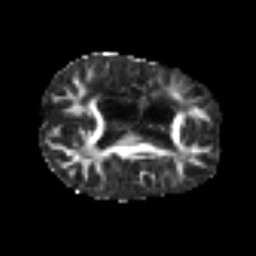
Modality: FA
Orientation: axial
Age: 31
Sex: female
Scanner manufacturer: siemens
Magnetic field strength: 3 T
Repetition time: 6.1 s
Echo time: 0.101 s